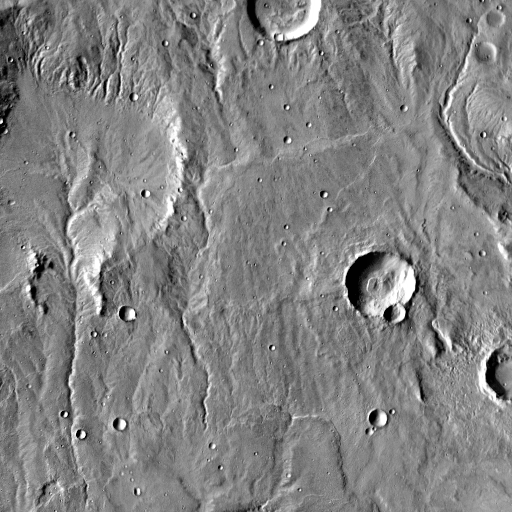
Crater classes present: Background, Other, Layered, Buried